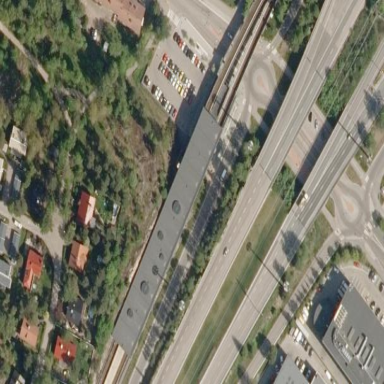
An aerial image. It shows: Roofed train station building.